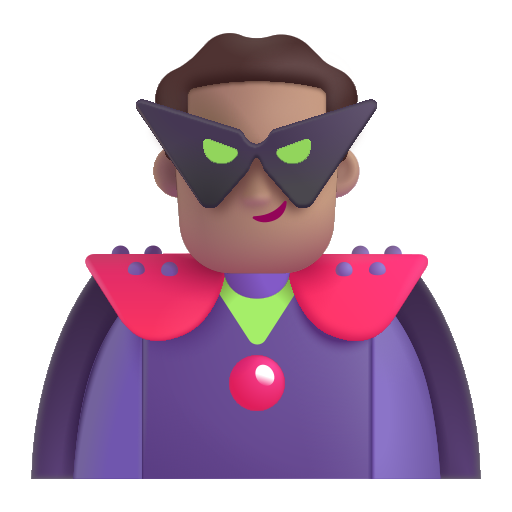
man supervillain color